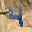
Label: 4